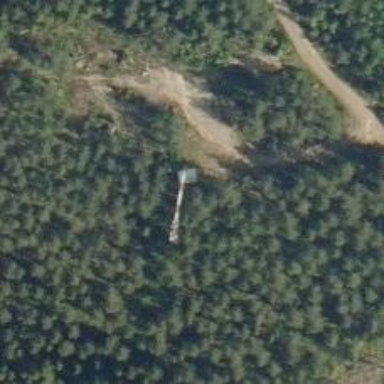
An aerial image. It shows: Man-made mast used for communication purposes.